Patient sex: M
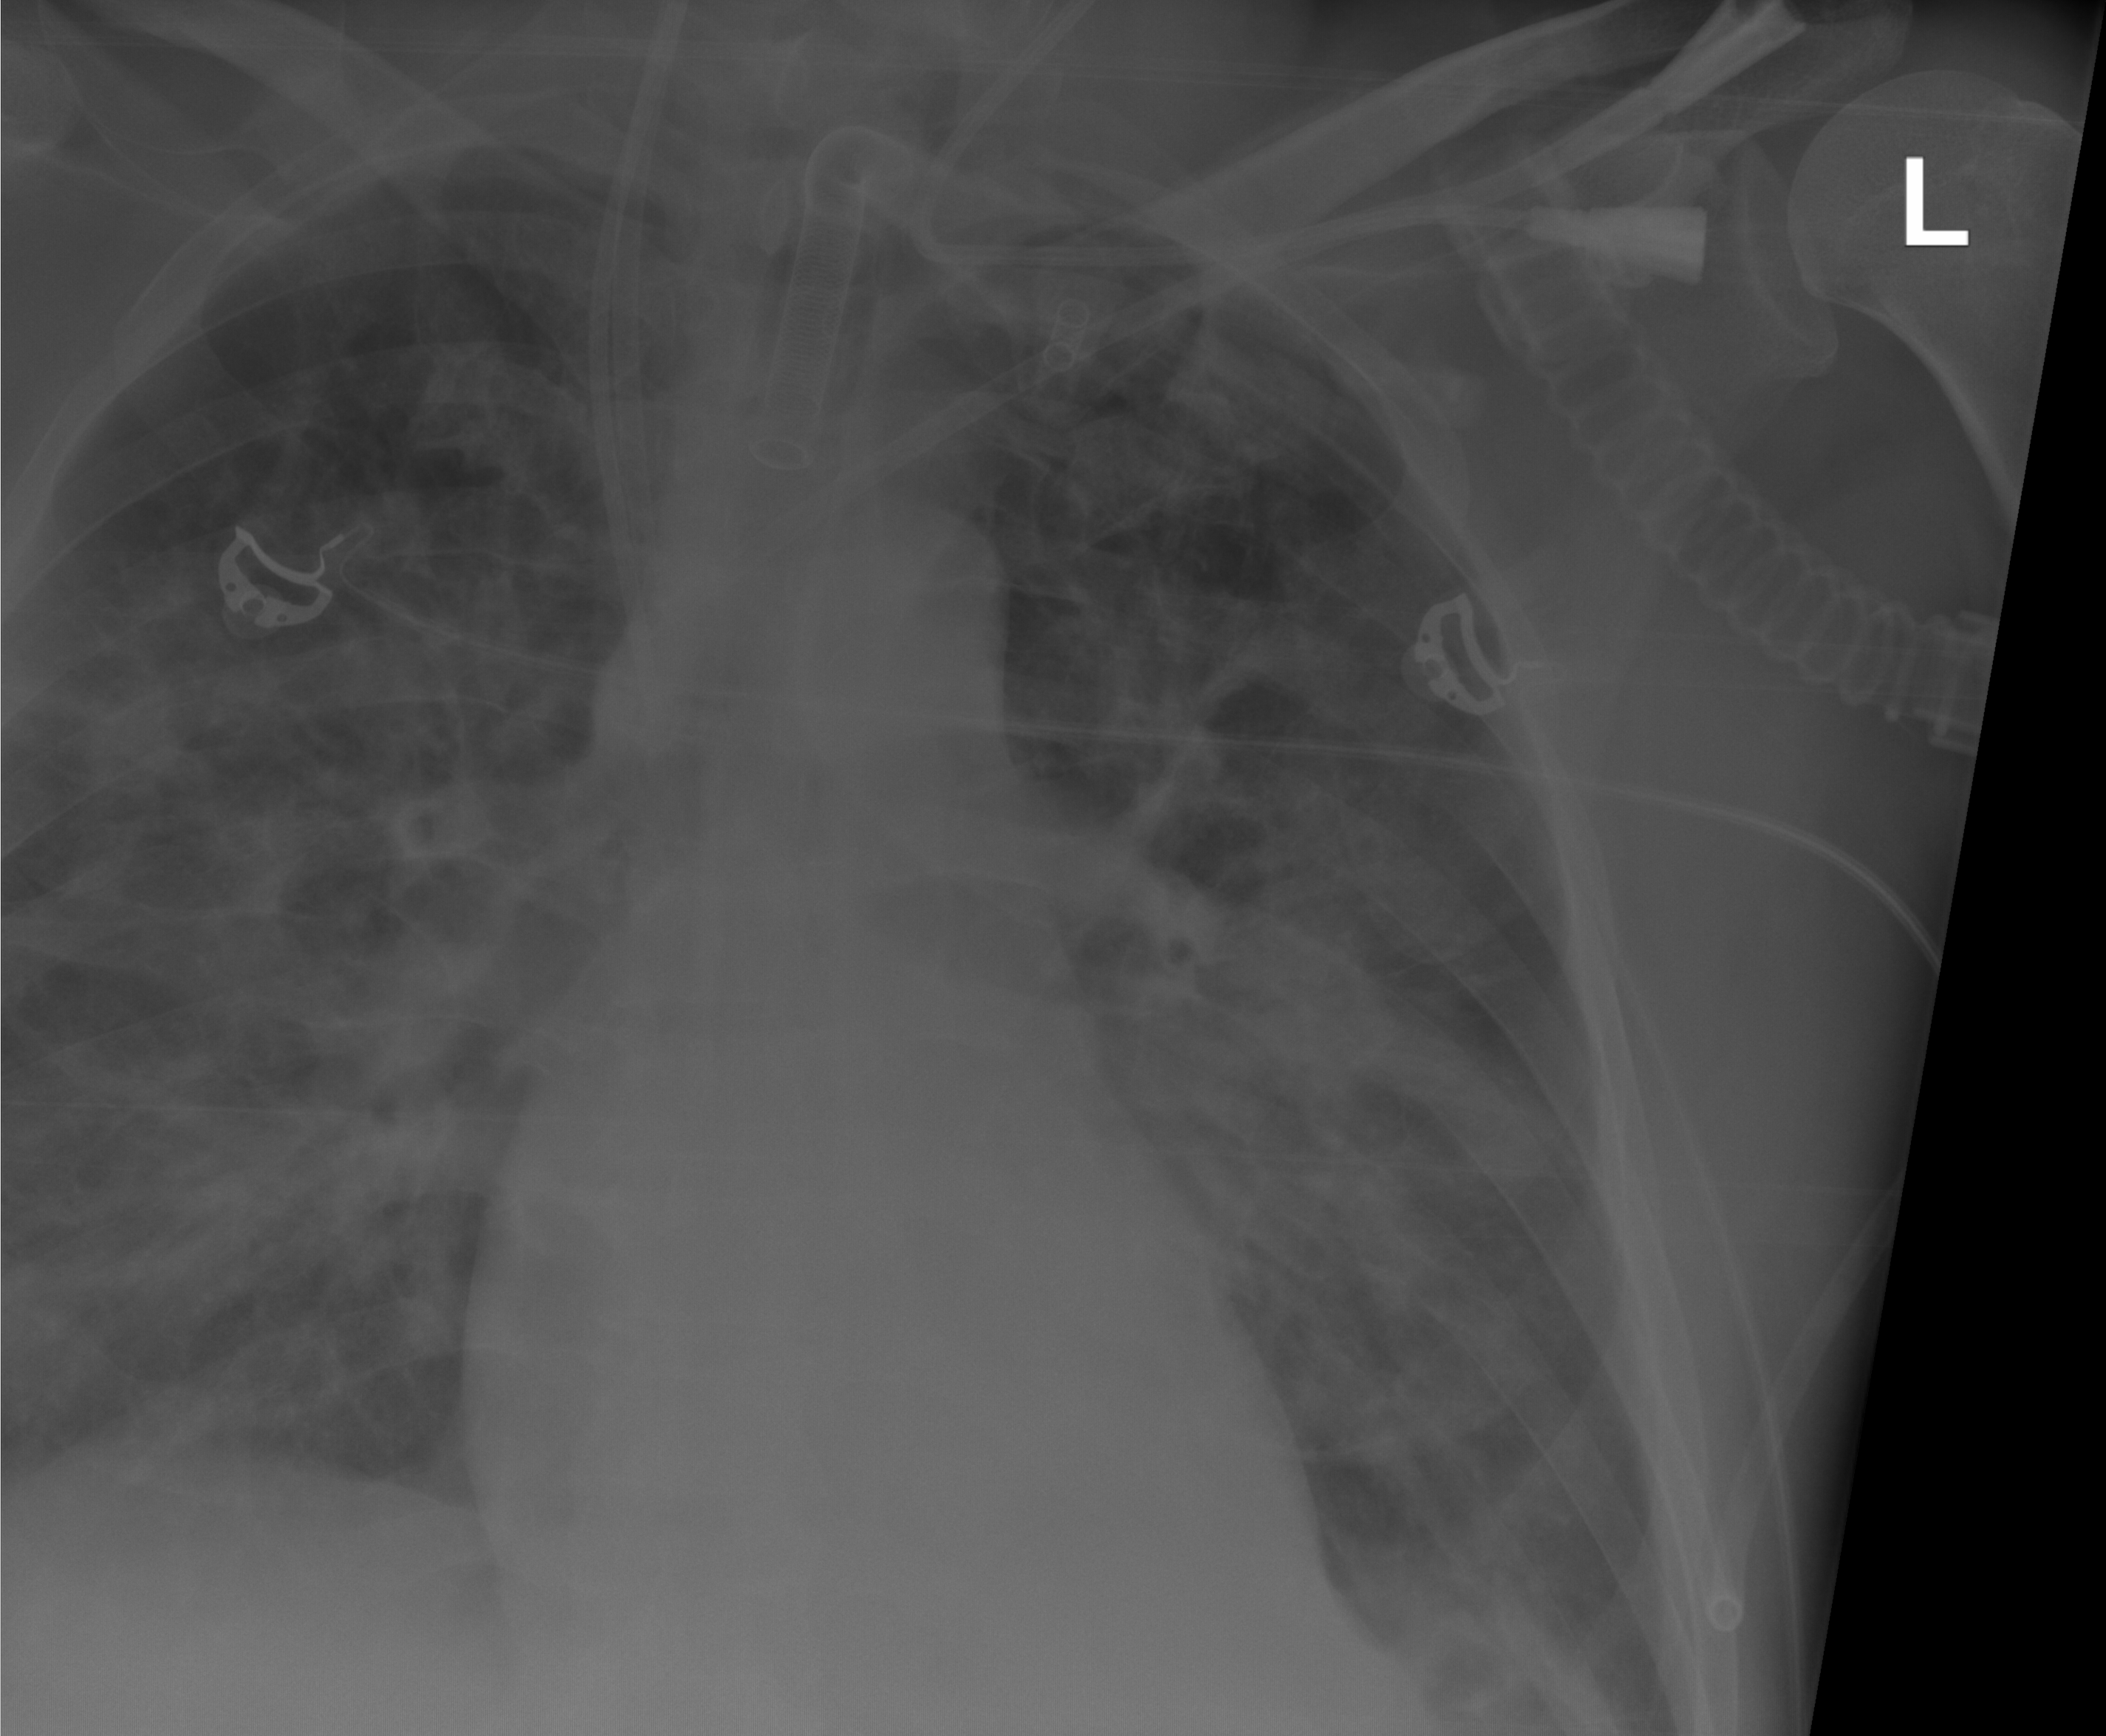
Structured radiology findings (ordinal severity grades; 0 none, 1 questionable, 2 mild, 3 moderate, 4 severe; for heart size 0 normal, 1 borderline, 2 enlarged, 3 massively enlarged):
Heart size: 0
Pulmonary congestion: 0
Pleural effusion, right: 0
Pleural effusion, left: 0
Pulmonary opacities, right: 3
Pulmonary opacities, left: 3
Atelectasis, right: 2
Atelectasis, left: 2